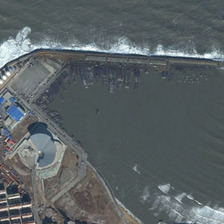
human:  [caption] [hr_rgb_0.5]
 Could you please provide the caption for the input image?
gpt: many boats are in a port near many buildings .

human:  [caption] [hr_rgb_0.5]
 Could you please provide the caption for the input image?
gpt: many boats are in a port near many buildings .

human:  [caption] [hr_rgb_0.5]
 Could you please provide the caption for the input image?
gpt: many boats are in a port near many buildings .

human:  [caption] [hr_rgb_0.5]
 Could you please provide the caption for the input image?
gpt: many boats are in a port near many buildings .

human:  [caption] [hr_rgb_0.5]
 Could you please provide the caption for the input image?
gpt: many boats are in a port near many buildings .